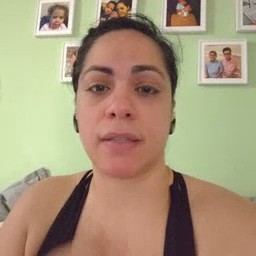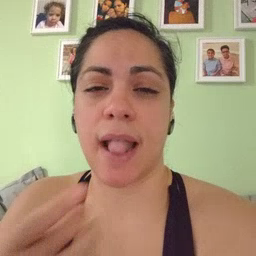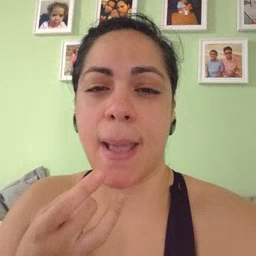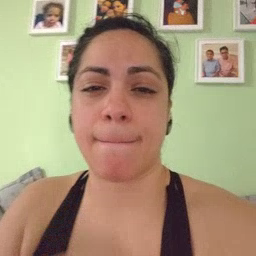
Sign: lamp